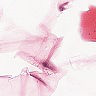
Metastatic tissue present: no